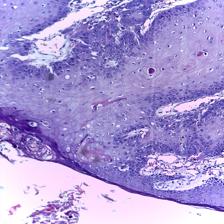
Diagnosis: OSCC